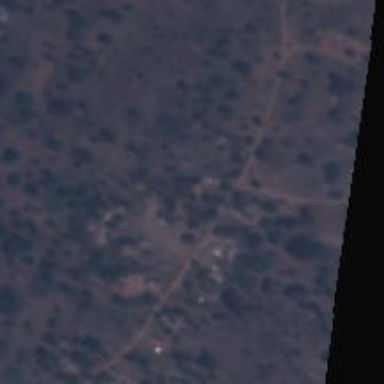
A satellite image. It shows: Village.